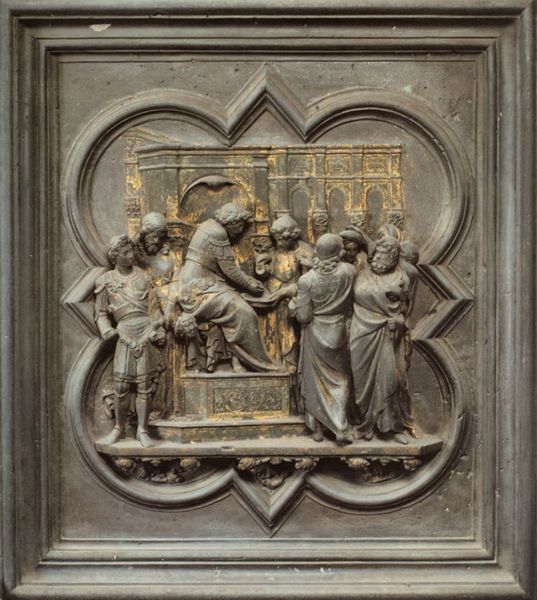
Titel: Nordtür
Künstler: Lorenzo Ghiberti
Standort: Florenz, Baptisterium (EU - I - Toskana)
Schlagwörter: flügel, mann, menschen, sitzen, frau, männer, tür, bart, architektur, stein, flach, kirche, gewand, gold, kind, personen, engel, relief, bogen, thron, verzierung, robe, bronze, platte, podest, tor, vier, buch, torbogen, soldat, christus, zuhörer, acht, vierpass